Question: This is a simplified version of an html table I have:
(The table is RTL)
'''
......
<tr>
<td>
<select>
<option>A New Think Pad</option>
<option>OptB</option>
<option>OptC</option>
</select>
</td>
</tr> .....
<tr>
<td>
<select>
<option>Poker</option>
<option>B</option>
<option>C</option>
</select>
</td>
</tr>
'''
My problem is that it ends out looking something like this:

How do i get the option below (Poker) to size itself to the size of the td.
(I do not know the size of the td in advance)
I have tried:
'''
select, option { width:inherit;}
'''
But it does not seem to do the job.
Thanks in advance and be happy, Julian
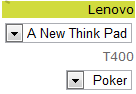
Answer: Maybe:
'''
select { width: 100%; }
'''